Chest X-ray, PA view. Patient: 50 years old, sex M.
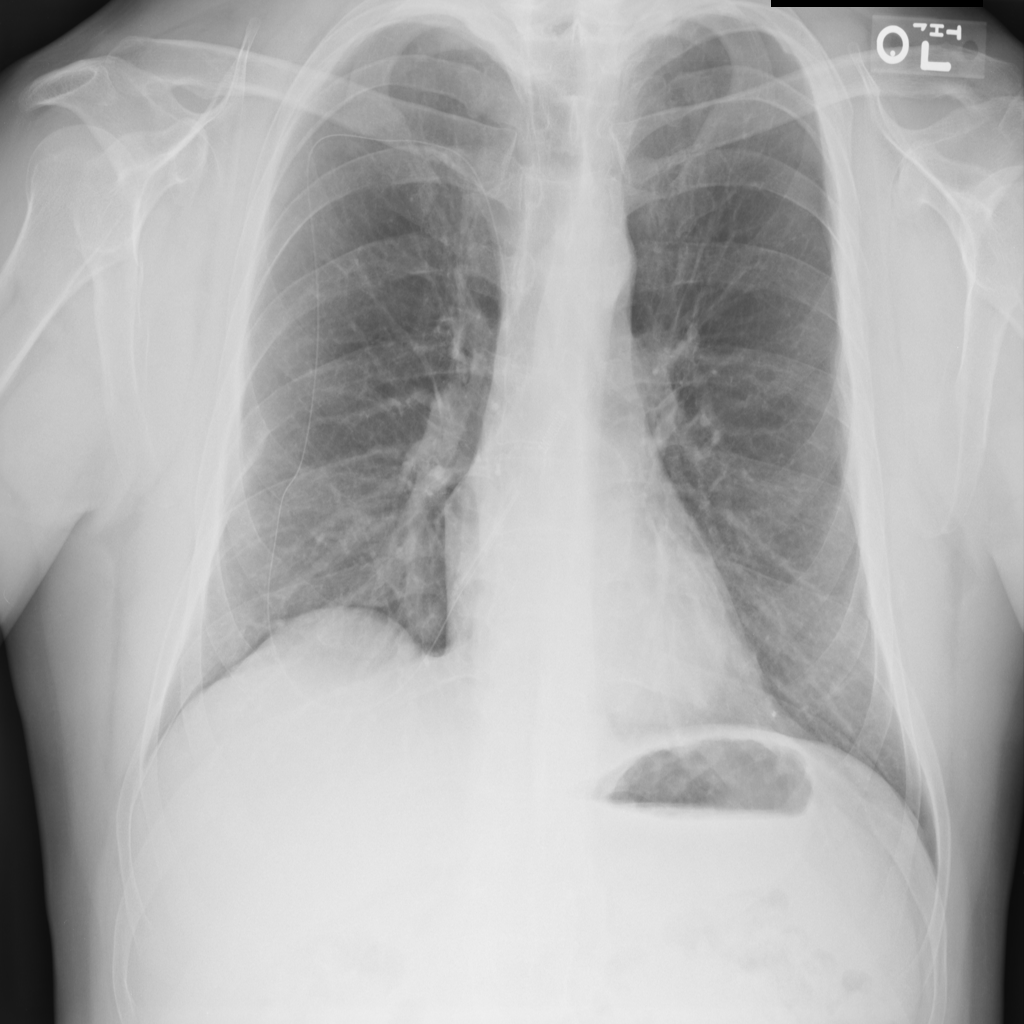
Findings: No Finding